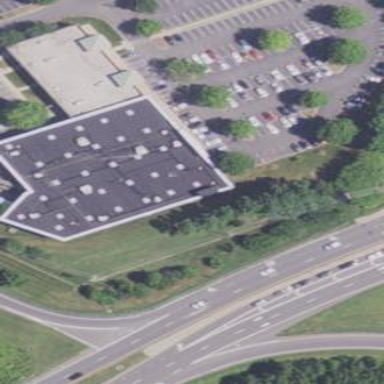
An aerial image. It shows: Building.